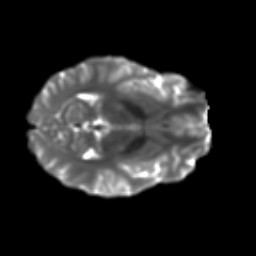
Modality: T2w
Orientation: axial
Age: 18
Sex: female
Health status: ill
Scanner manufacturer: ge
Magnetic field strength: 3 T
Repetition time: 6.752 s
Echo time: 0.079 s